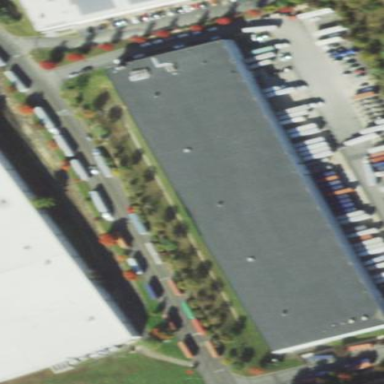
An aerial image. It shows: Warehouse building.